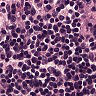
Metastatic tissue present: no